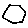
Label: hexagon